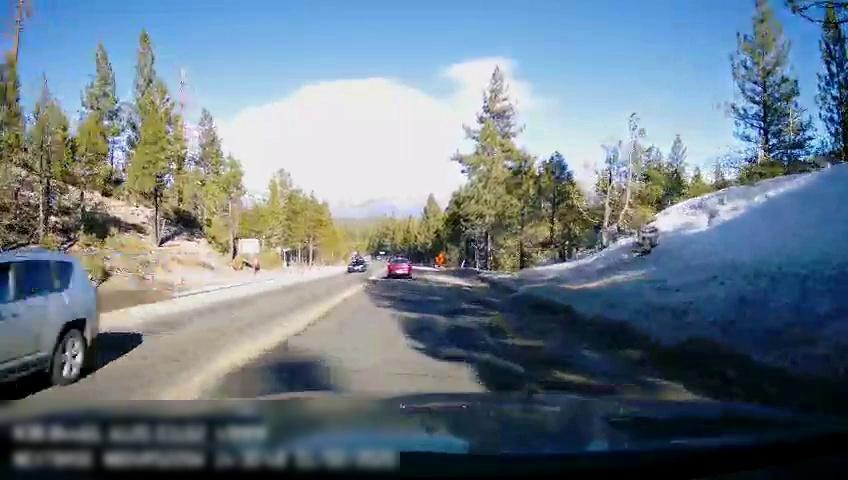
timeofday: Day
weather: Sunny
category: Drivable Space
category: Vehicles | Car
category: Vehicles | SUV
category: Vehicles | SUV
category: Vehicles | Car
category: Lanes | Opposite Lane
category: Lanes | Current Lane
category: Traffic | Signs